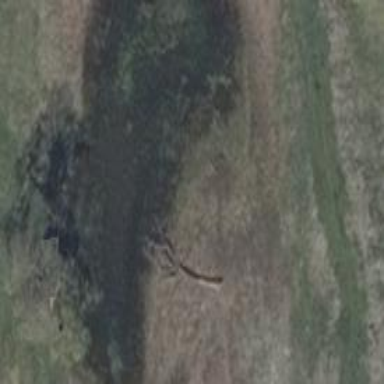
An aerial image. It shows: Natural oxbow water feature.